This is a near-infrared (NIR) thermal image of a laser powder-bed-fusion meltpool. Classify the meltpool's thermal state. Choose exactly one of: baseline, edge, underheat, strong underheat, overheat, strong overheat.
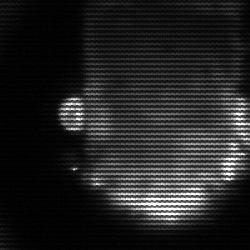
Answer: baseline